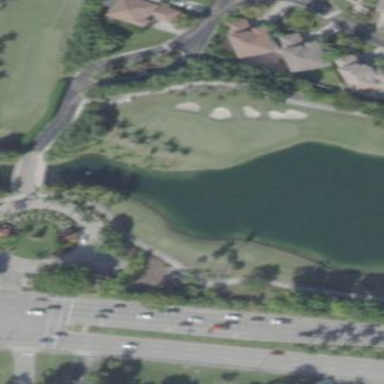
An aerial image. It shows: Scenic view of water hazard on golf course. The natural water feature adds beauty to the landscape.